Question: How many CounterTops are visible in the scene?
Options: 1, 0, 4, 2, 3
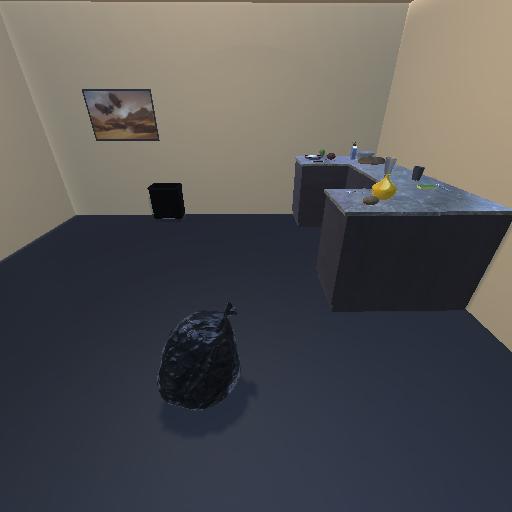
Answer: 1